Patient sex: F
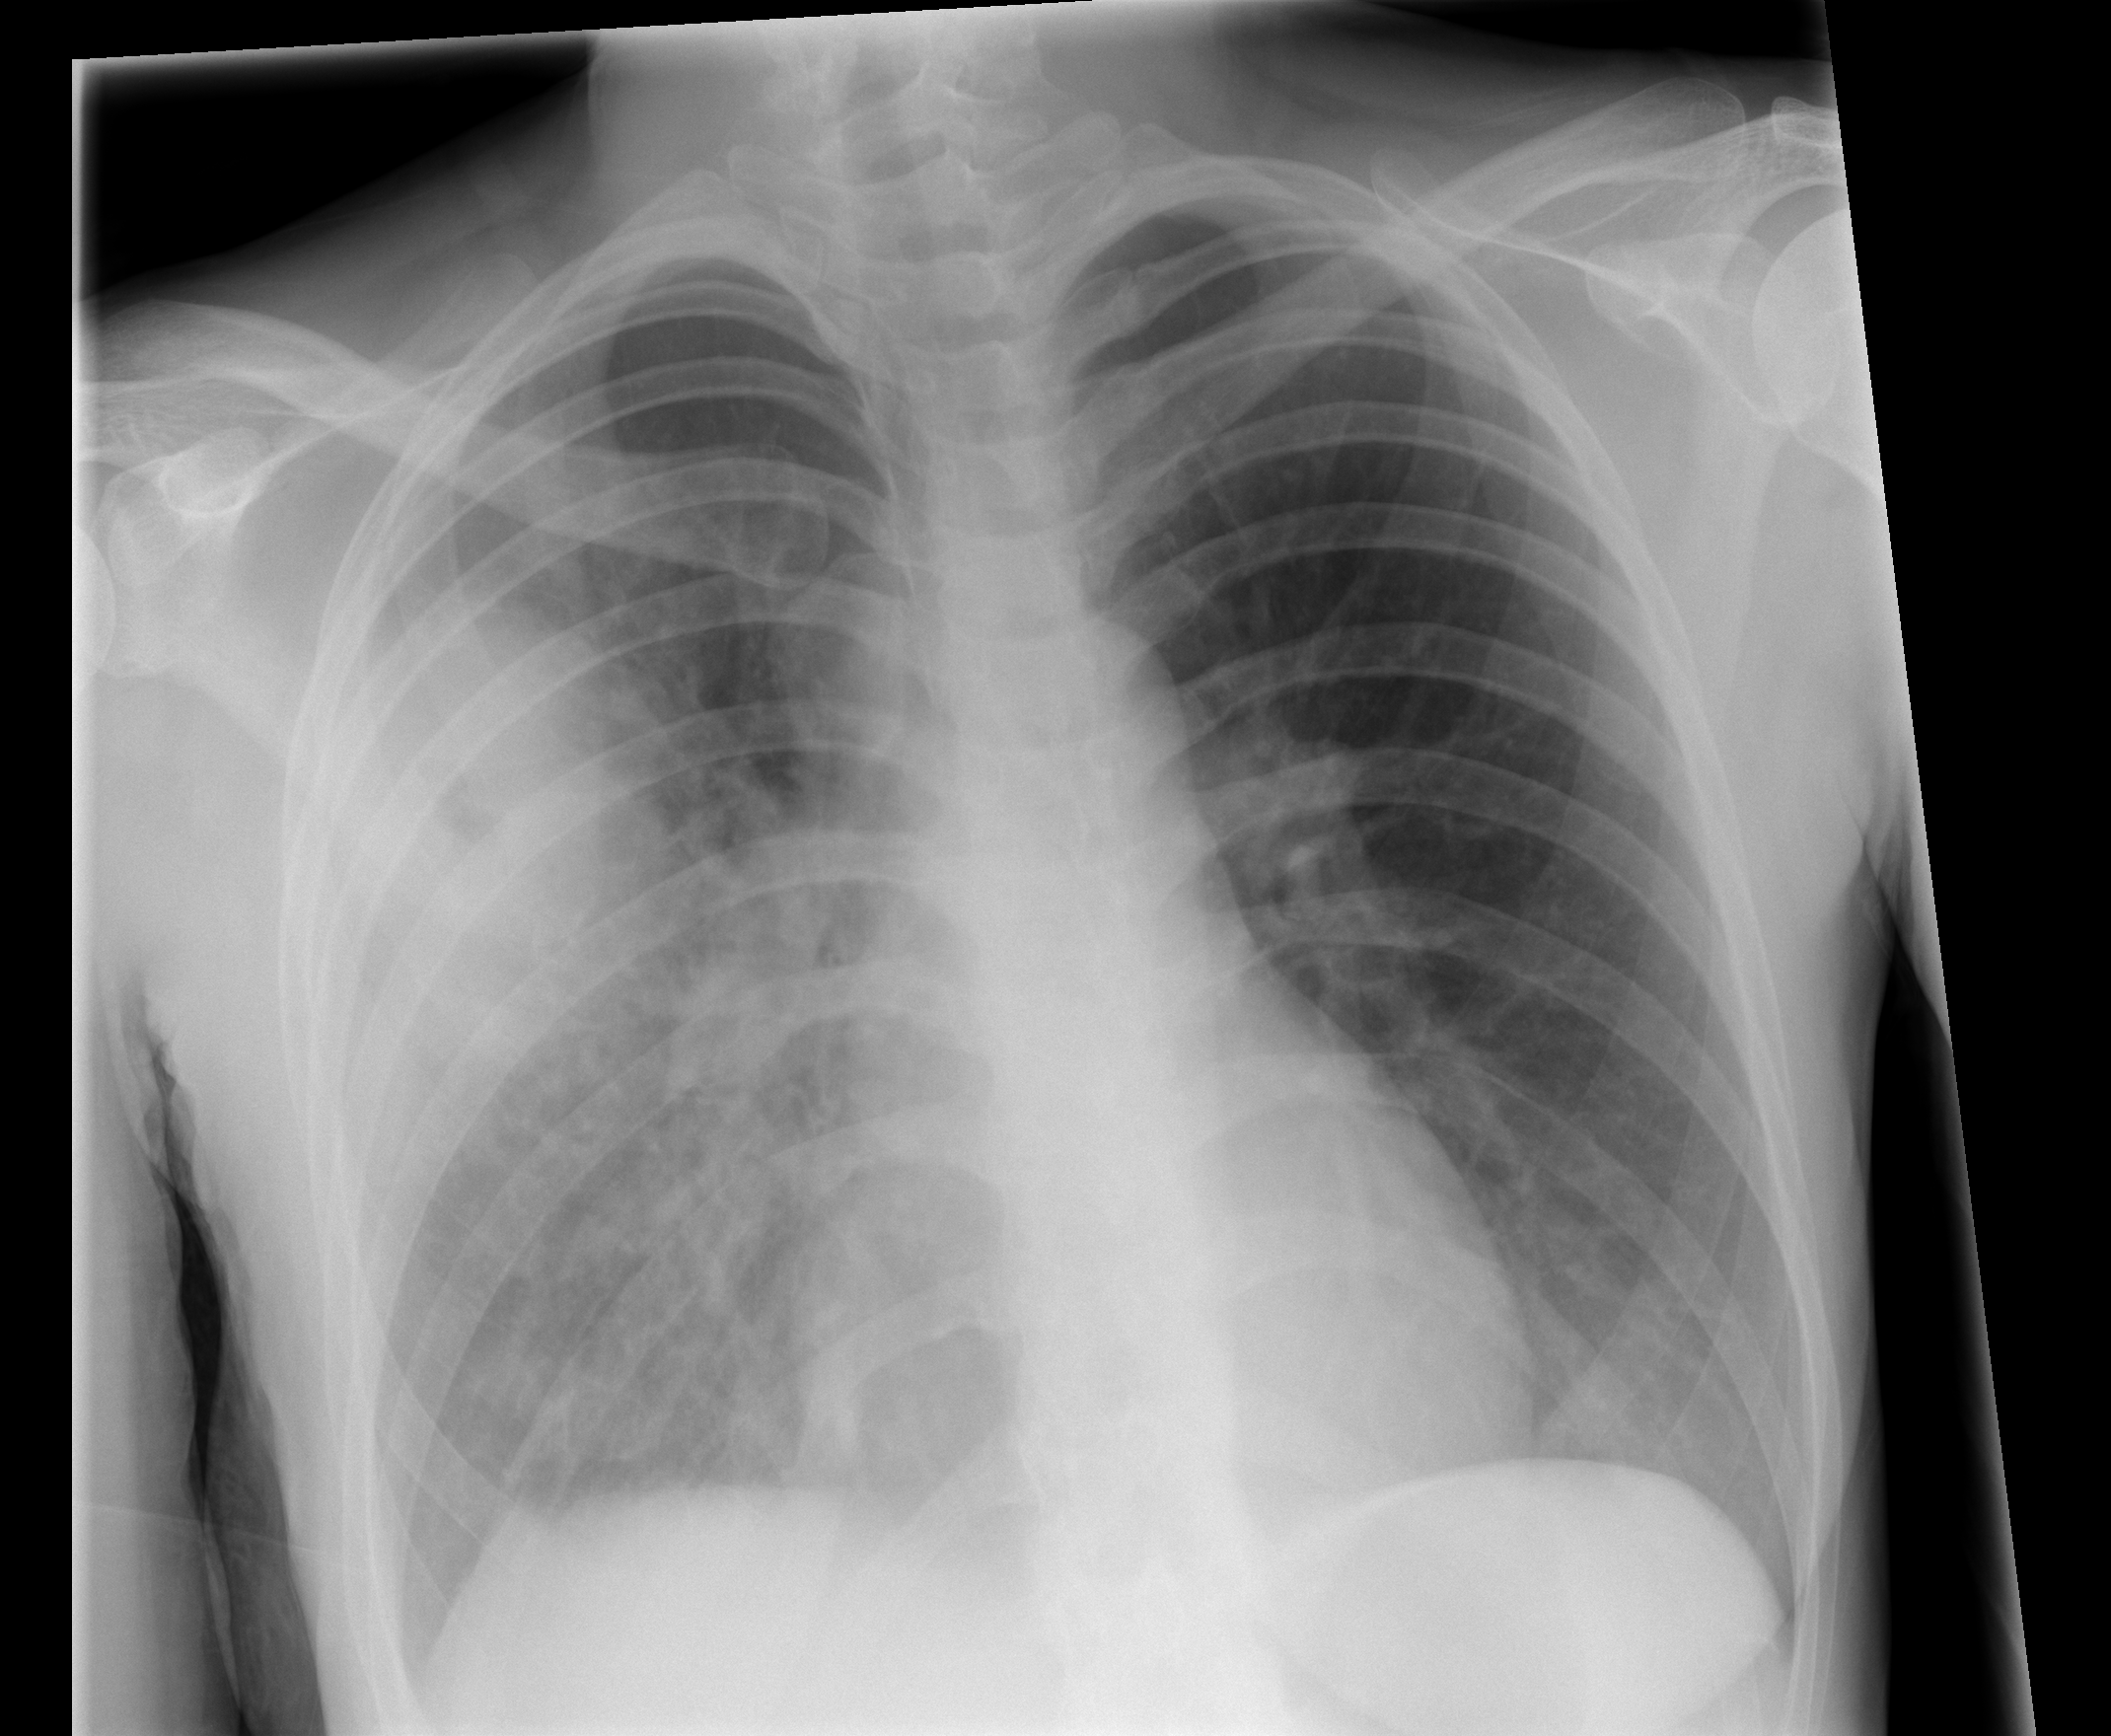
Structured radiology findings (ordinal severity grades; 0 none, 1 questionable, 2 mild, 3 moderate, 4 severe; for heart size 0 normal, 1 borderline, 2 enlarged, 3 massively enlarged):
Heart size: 0
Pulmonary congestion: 0
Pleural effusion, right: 2
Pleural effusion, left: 0
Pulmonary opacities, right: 3
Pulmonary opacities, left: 0
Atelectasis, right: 2
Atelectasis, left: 0